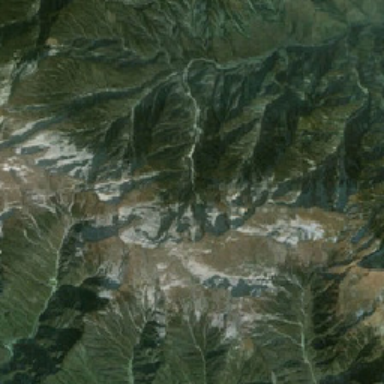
The part of the mountain is covered with snow .